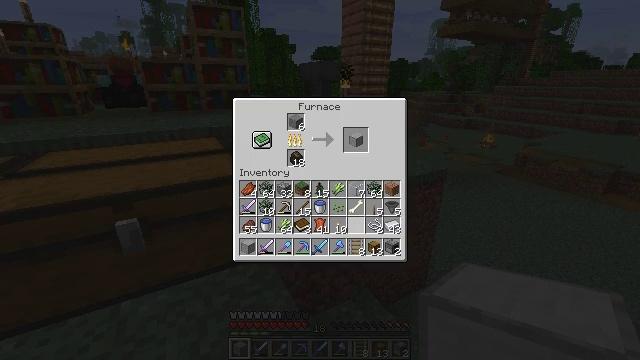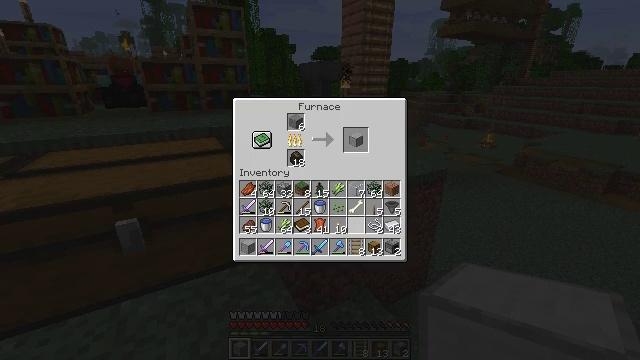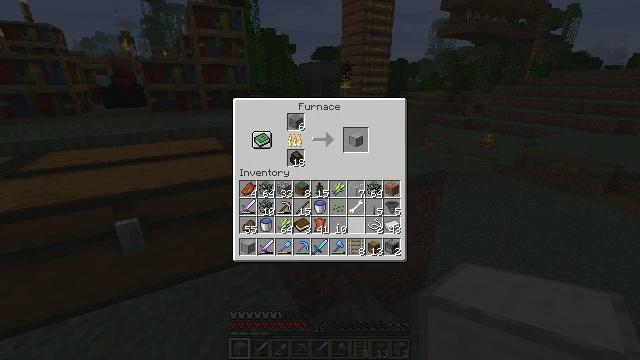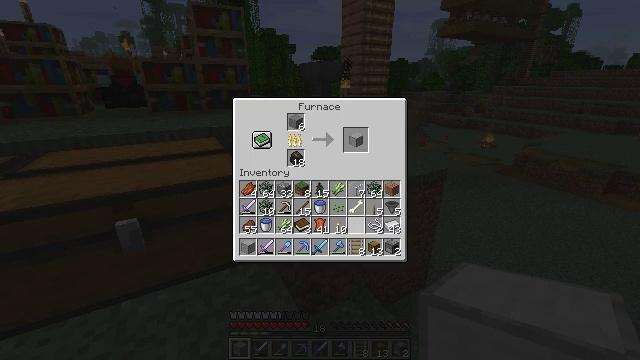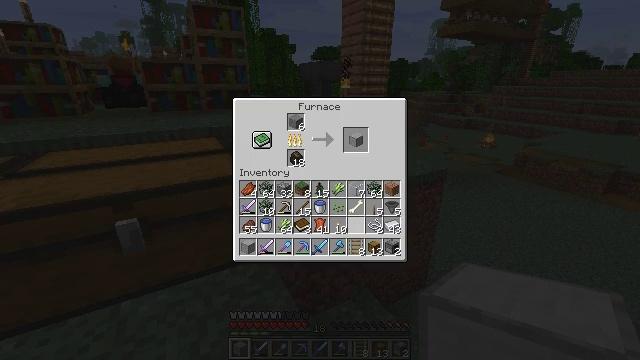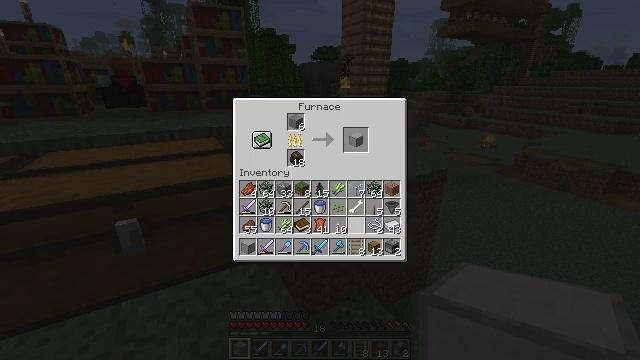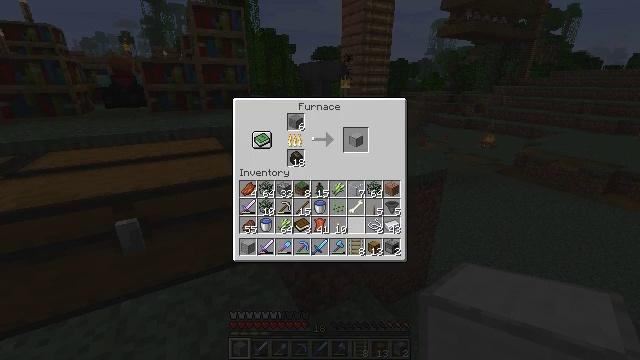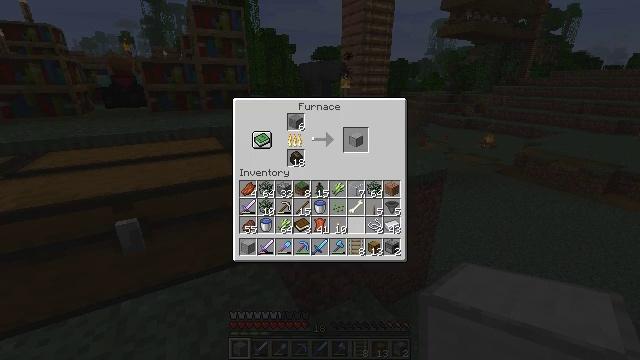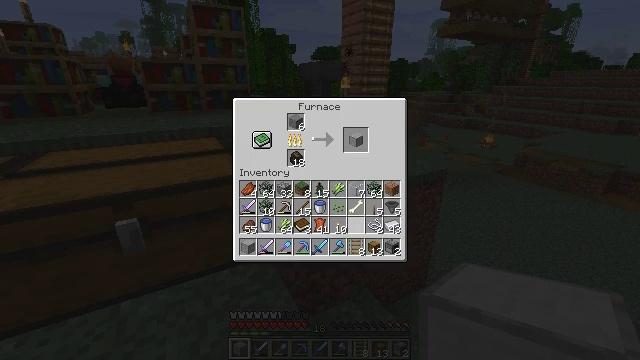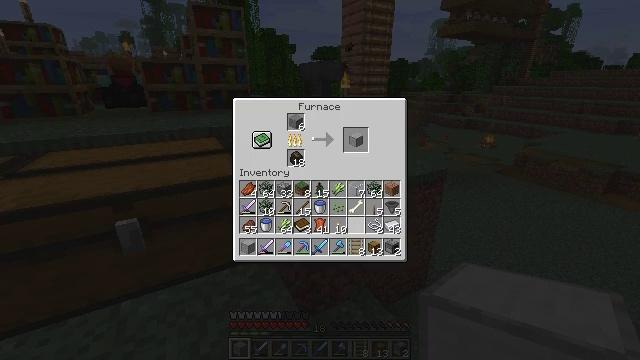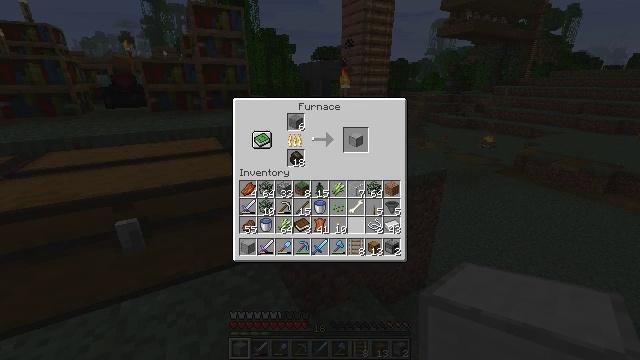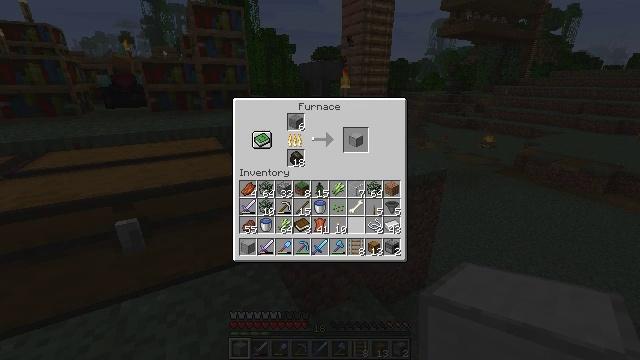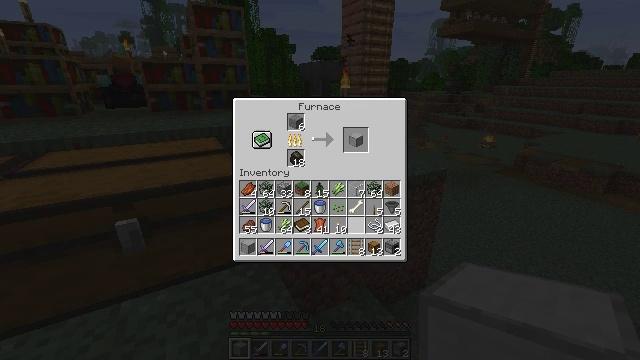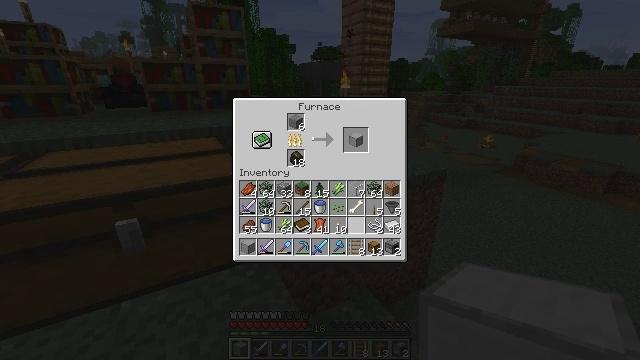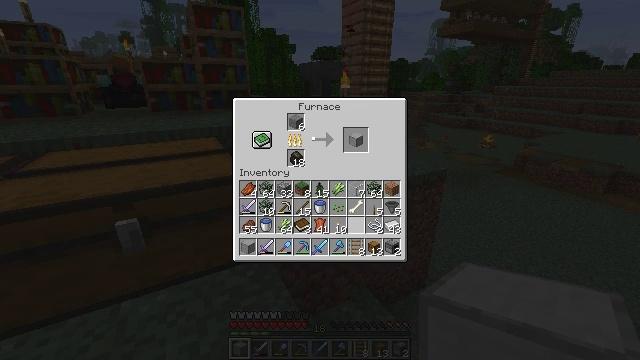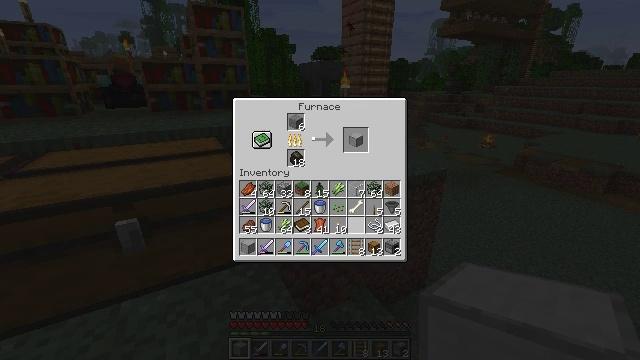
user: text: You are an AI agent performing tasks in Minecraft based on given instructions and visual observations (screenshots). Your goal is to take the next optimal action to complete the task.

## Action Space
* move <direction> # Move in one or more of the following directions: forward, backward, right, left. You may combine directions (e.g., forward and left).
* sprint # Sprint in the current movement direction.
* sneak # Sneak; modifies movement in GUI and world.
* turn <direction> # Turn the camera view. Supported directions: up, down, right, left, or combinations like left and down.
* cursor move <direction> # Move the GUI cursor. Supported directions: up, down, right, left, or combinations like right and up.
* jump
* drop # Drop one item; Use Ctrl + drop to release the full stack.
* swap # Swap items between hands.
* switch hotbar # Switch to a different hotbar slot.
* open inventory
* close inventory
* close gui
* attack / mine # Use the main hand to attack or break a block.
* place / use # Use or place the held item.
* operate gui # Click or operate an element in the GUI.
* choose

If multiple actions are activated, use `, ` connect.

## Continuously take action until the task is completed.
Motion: motion action
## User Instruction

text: Turn regular stone into smooth stone by smelting in the furnace.
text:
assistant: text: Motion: no_op
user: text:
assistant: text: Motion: no_op
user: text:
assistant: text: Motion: no_op
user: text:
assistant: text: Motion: no_op
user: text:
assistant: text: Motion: no_op
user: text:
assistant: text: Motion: no_op
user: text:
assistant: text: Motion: no_op
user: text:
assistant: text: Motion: no_op
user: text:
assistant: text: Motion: no_op
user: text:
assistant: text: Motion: no_op
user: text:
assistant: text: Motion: no_op
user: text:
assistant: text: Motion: no_op
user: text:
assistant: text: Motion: no_op
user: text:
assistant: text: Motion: no_op
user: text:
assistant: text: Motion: no_op
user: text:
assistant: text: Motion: no_op
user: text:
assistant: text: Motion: no_op
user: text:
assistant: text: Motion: no_op
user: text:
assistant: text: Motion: no_op
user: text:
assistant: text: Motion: no_op
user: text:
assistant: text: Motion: no_op
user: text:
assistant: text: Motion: no_op
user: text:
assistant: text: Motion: no_op
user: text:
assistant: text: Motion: no_op
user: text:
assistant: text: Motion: no_op
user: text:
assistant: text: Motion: no_op
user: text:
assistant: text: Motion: no_op
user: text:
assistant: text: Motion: no_op
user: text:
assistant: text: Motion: no_op
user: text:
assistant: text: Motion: no_op